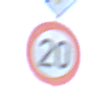
Verkehrszeichen: Geschwindigkeit20
Zusatzzeichen oben: EndeVorfahrtsstrasse
Umgebung: Outdoor, Nature
Tageszeit: SunriseSunset
Wetter: Clear
Licht: Natural
Jahreszeit: NotSpecified
Kontrast: LowContrast